Question: I am running some tests using testNG and Selenium. The test data comes from a CSV file. I have 17 parameters coming from this CSV file. Everything is working fine, but I want to change the testNG HTML report.

I want to change the parameter # to something that I can easily recognize. So instead of Parameter #1, step number. And Parameter #2 = step description. And parameter #5 is click on element.
Is that possible, if so, how?
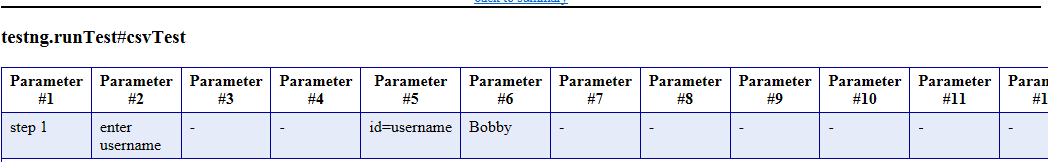
Answer: The code doing this in testNg looks like this (EmailableReport class):
'''
...
writer.print("<th>Parameter #");
writer.print(i);
writer.print("</th>");
...
'''
So, I believe that answer would be:
You need to create custom report implementing testNG listeners (reportNg source code could be a good example) or build you own testNg version changing what you need. Not sure that the last is a good approach.